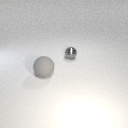
small gray metal sphere behind large gray rubber sphere